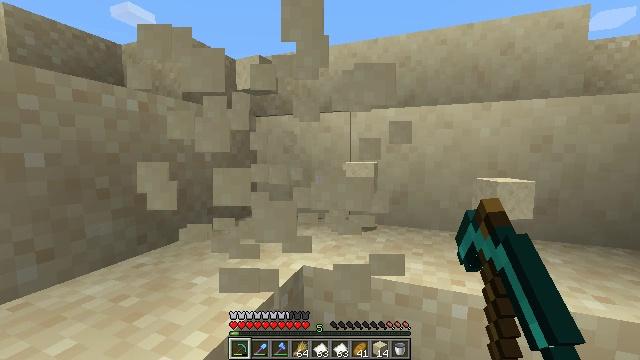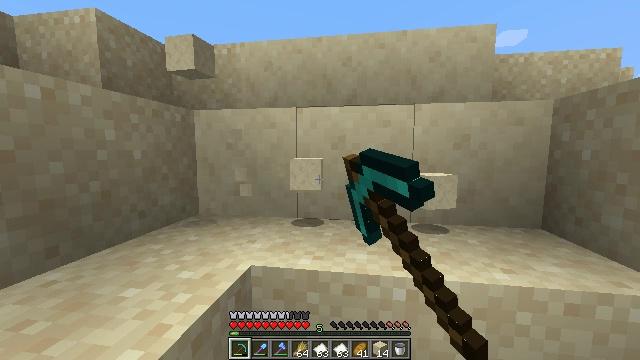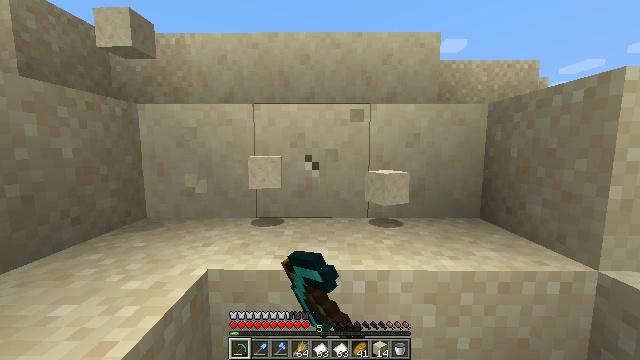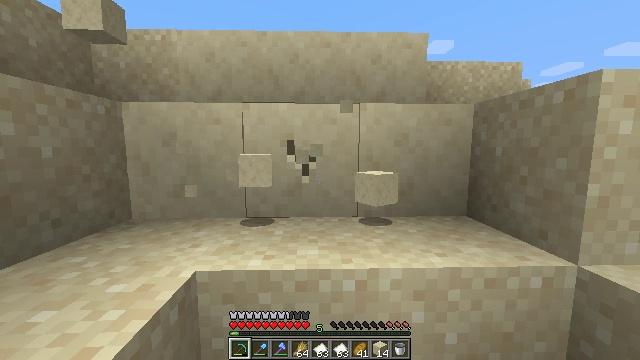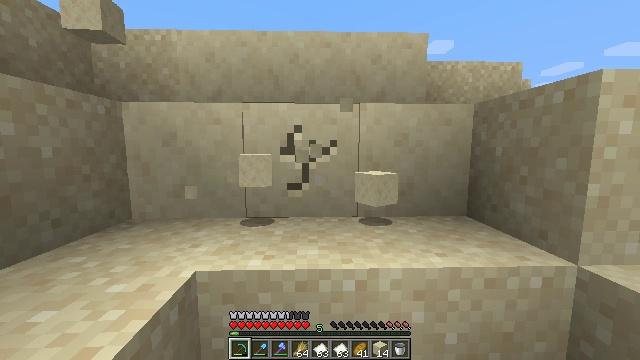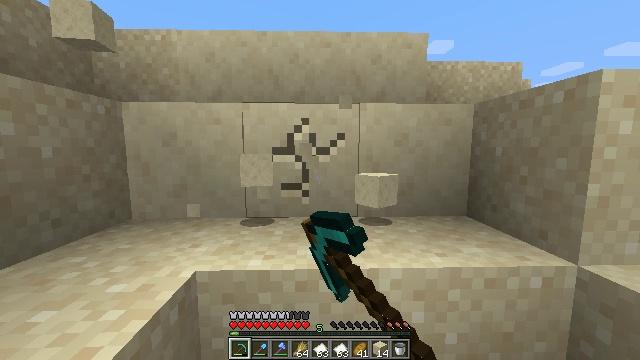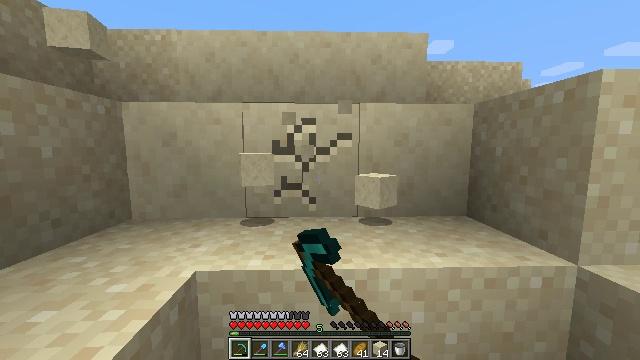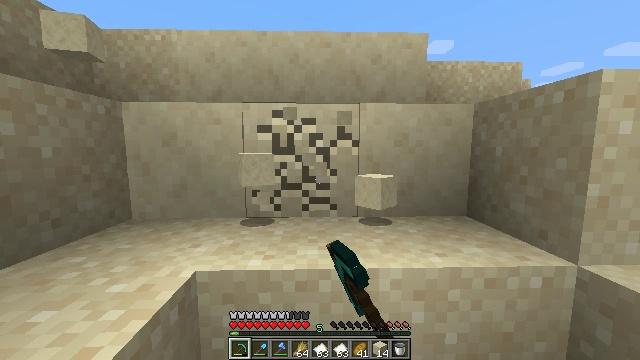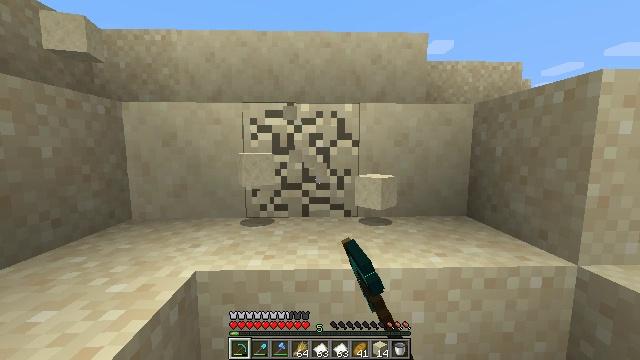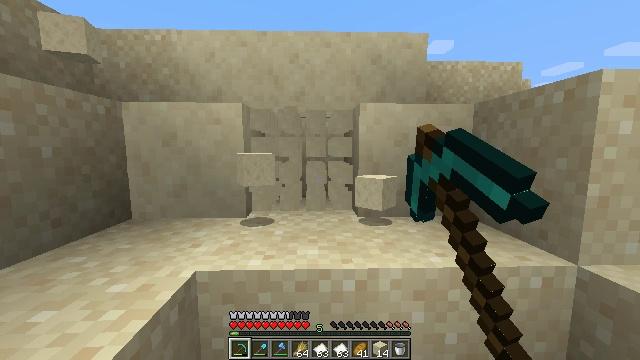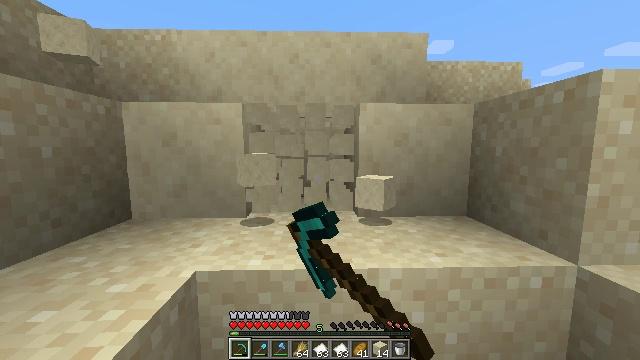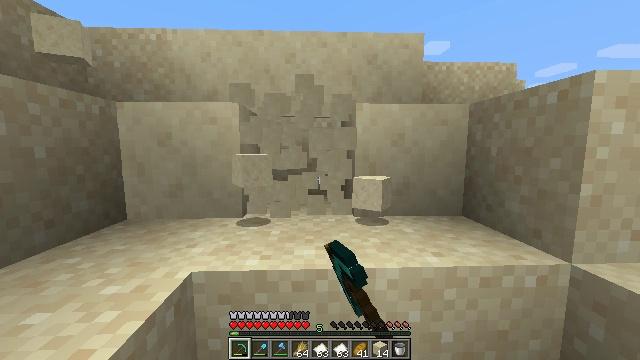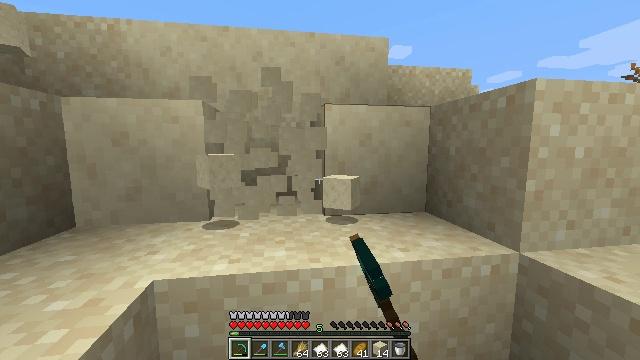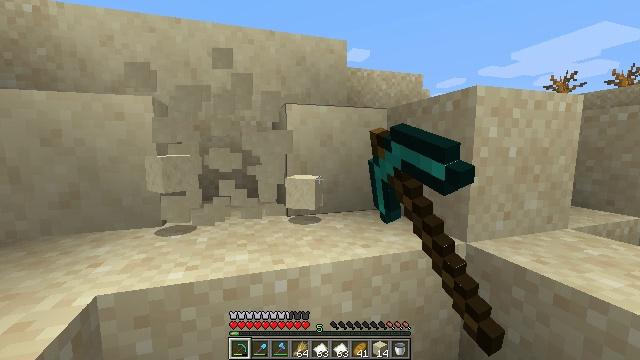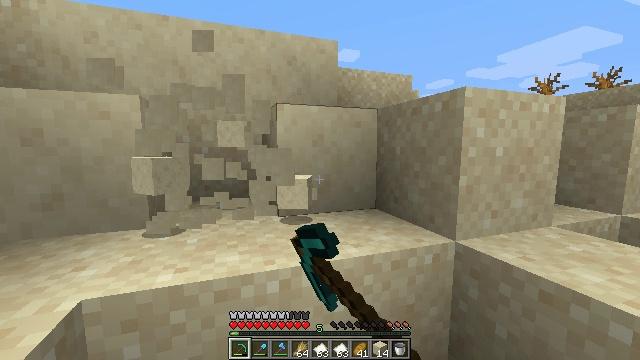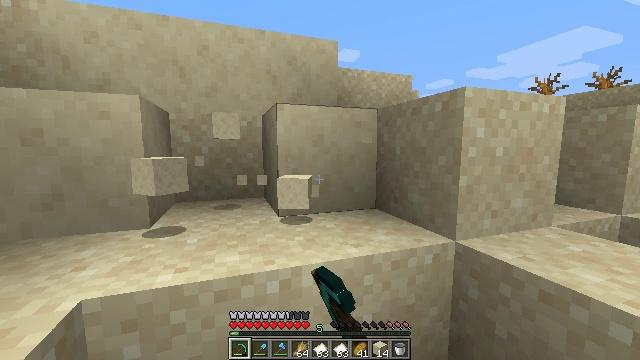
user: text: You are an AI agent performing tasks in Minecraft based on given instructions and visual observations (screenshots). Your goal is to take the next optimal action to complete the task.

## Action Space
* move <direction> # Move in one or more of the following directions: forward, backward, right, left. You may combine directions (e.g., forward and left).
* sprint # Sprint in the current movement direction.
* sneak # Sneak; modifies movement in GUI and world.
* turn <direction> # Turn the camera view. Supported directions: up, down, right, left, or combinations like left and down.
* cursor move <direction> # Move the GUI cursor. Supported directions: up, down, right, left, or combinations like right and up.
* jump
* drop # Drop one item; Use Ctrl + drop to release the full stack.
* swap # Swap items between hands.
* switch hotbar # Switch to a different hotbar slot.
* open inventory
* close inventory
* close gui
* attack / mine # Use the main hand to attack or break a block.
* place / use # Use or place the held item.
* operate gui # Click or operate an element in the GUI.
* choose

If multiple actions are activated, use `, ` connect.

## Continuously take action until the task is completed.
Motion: motion action
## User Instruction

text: Gather smooth sandstone from desert temples or structures.
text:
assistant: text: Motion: turn right, attack / mine
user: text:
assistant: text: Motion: turn right, attack / mine
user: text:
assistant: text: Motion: turn right, attack / mine
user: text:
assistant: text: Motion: attack / mine
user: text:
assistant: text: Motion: attack / mine
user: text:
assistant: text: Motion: attack / mine
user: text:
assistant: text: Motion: attack / mine
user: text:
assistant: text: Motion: attack / mine
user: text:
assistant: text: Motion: attack / mine
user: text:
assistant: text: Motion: attack / mine
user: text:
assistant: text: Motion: attack / mine
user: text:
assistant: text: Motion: turn right, attack / mine
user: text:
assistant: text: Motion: turn right, attack / mine
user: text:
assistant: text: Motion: turn right, attack / mine
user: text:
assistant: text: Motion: attack / mine
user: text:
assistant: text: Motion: attack / mine
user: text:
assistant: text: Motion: attack / mine
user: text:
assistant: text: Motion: attack / mine
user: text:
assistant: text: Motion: attack / mine
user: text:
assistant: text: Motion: attack / mine
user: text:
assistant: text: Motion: attack / mine
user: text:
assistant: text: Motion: attack / mine
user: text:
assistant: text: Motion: attack / mine
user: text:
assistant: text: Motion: turn left, attack / mine
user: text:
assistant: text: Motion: turn left, attack / mine
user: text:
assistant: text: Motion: turn left, attack / mine
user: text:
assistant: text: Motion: turn left, attack / mine
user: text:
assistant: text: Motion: turn left, attack / mine
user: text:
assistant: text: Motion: turn left, attack / mine
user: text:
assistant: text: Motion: turn left, attack / mine